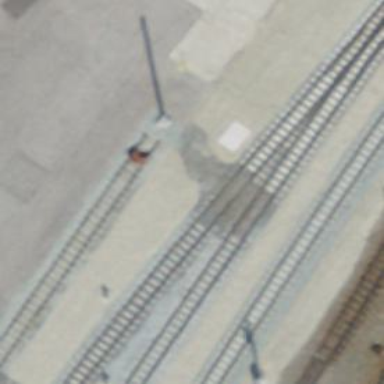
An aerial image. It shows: Railway buffer stop.